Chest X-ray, PA view. Patient: 44 years old, sex M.
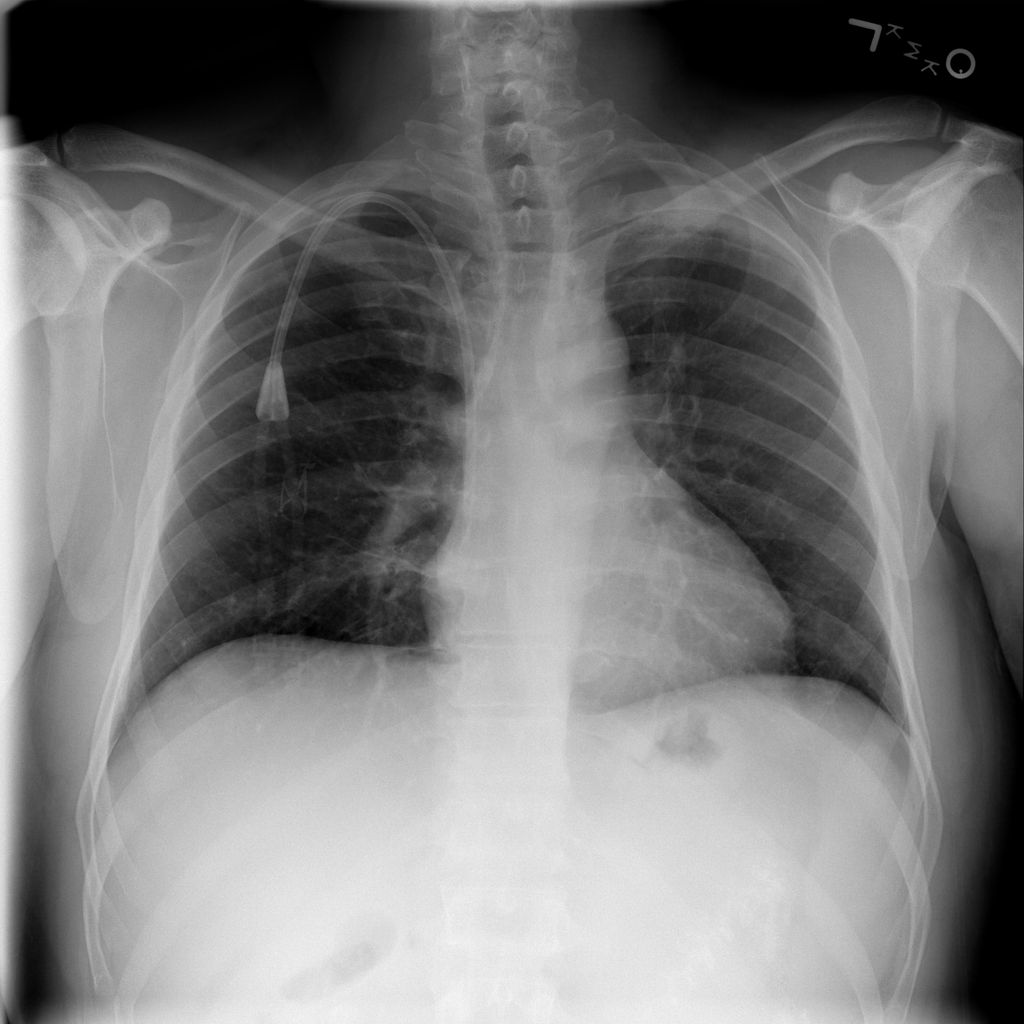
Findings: Atelectasis